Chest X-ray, PA view. Patient: 32 years old, sex F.
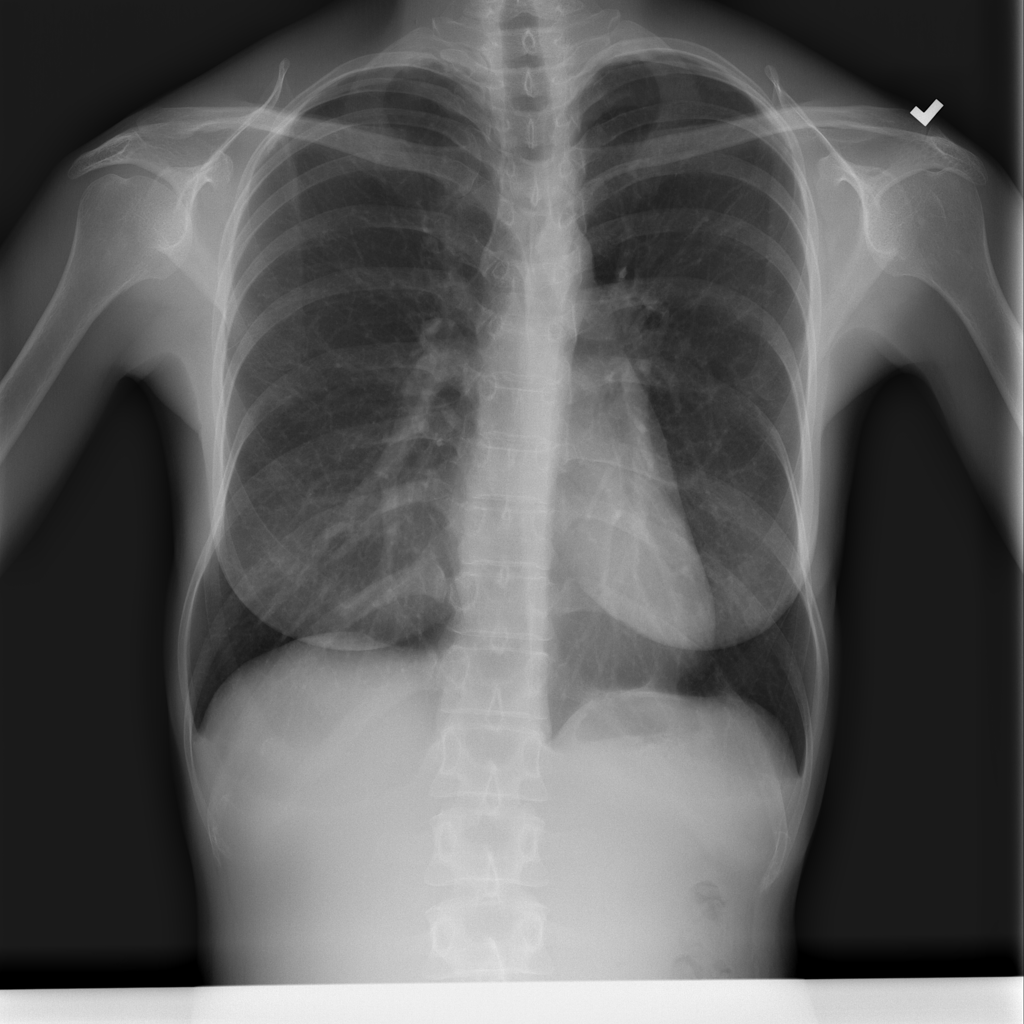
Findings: No Finding